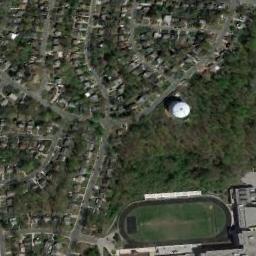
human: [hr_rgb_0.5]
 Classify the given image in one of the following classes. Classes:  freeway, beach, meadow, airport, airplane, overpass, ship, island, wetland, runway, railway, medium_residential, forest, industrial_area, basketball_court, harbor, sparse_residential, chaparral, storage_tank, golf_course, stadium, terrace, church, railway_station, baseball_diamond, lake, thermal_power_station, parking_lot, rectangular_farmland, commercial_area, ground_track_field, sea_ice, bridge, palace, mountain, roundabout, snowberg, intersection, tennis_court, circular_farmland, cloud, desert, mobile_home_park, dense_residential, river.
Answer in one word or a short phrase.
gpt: ground_track_field